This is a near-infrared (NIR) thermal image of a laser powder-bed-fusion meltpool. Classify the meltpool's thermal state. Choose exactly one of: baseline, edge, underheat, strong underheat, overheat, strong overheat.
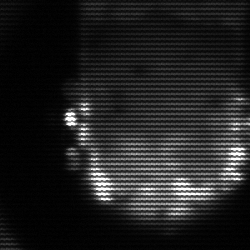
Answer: baseline